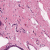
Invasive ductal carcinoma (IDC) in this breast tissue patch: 0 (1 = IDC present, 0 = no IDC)